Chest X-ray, AP view. Patient: 3 years old, sex M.
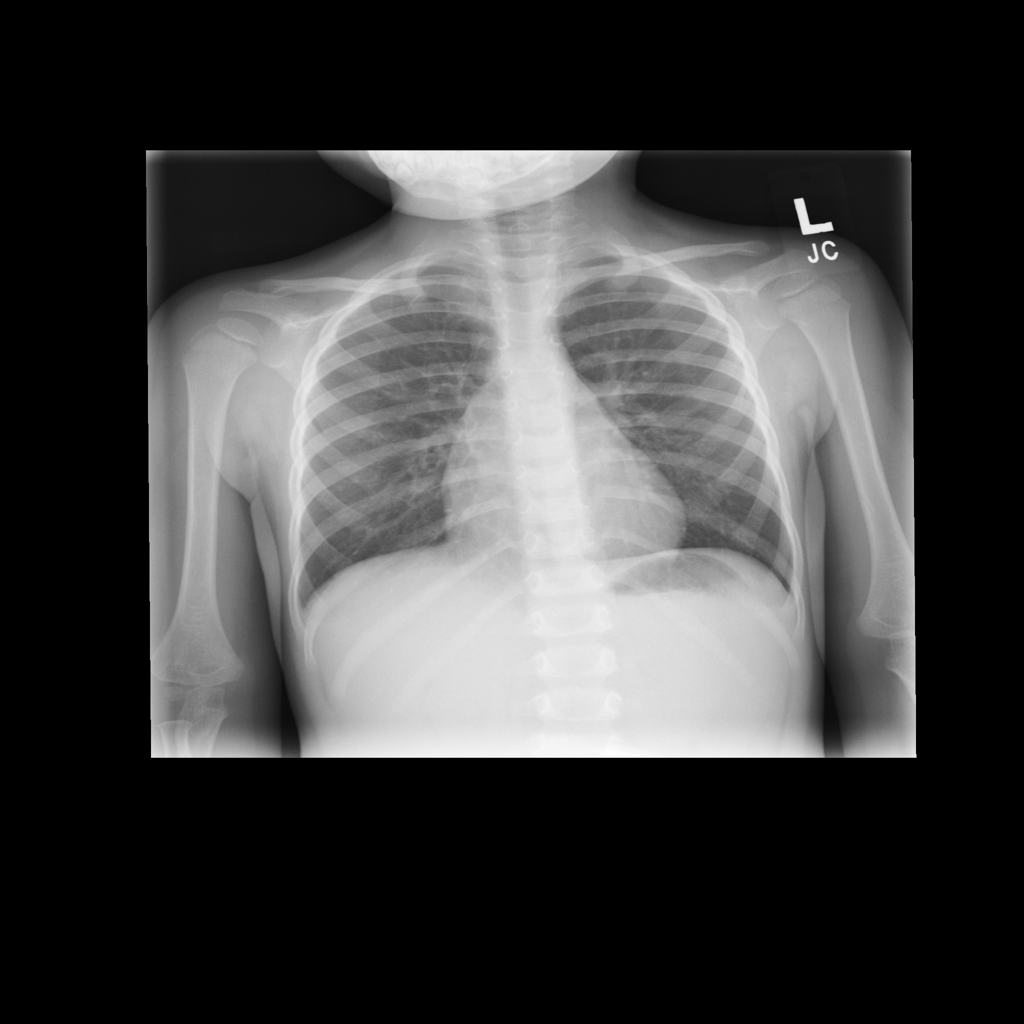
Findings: No Finding